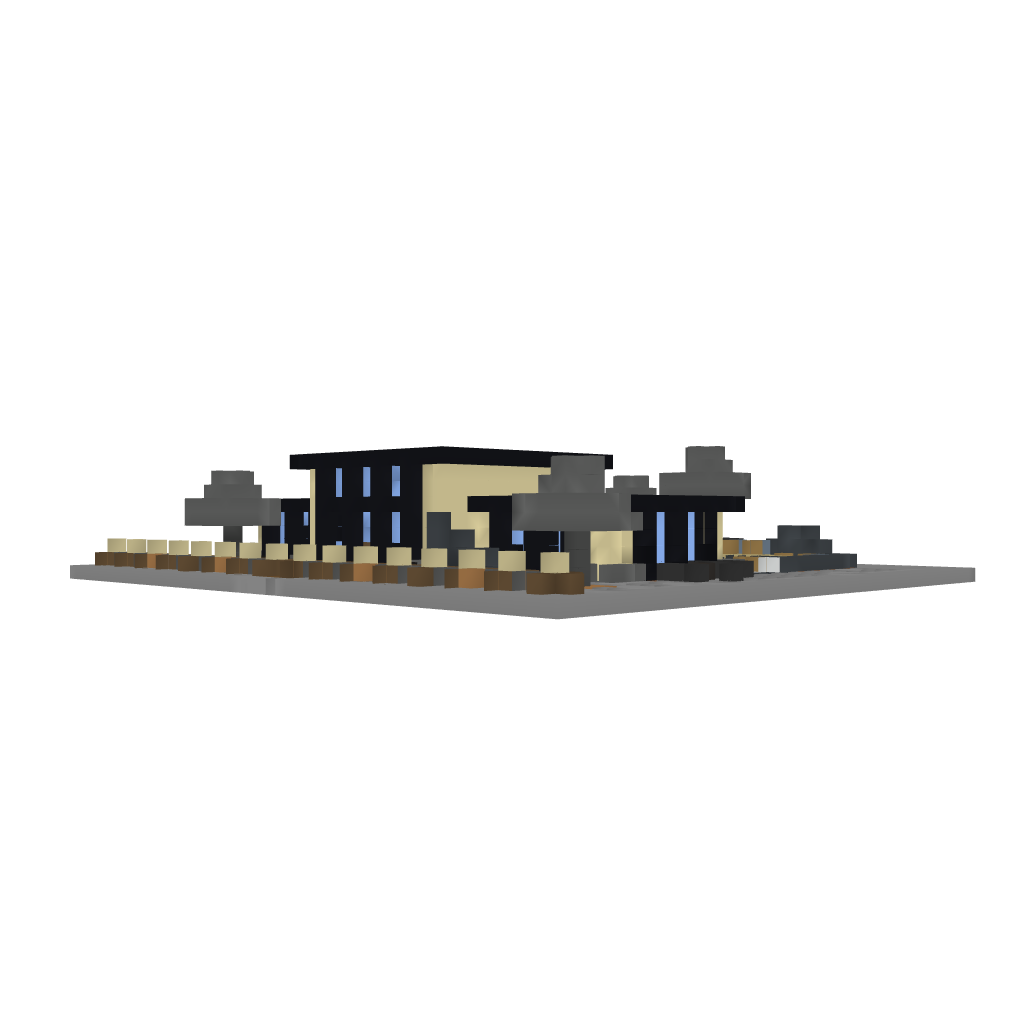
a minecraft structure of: Modern House #3 (Ecl1pse8) 1.7.2